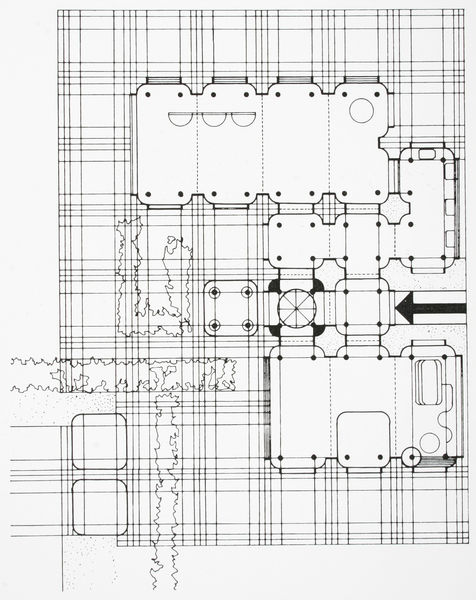
Titel: Stapelhäuser, Typengrundriss
Künstler: Wolfgang Döring
Schlagwörter: zeichnung, gebäude, haus, karo, felder, garten, linien, striche, eingang, kreise, ecken, pfeil, grundriss, hecken